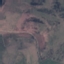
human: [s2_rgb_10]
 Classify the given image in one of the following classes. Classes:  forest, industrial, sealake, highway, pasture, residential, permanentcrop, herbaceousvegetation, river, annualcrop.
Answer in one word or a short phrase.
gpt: HerbaceousVegetation